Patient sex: M
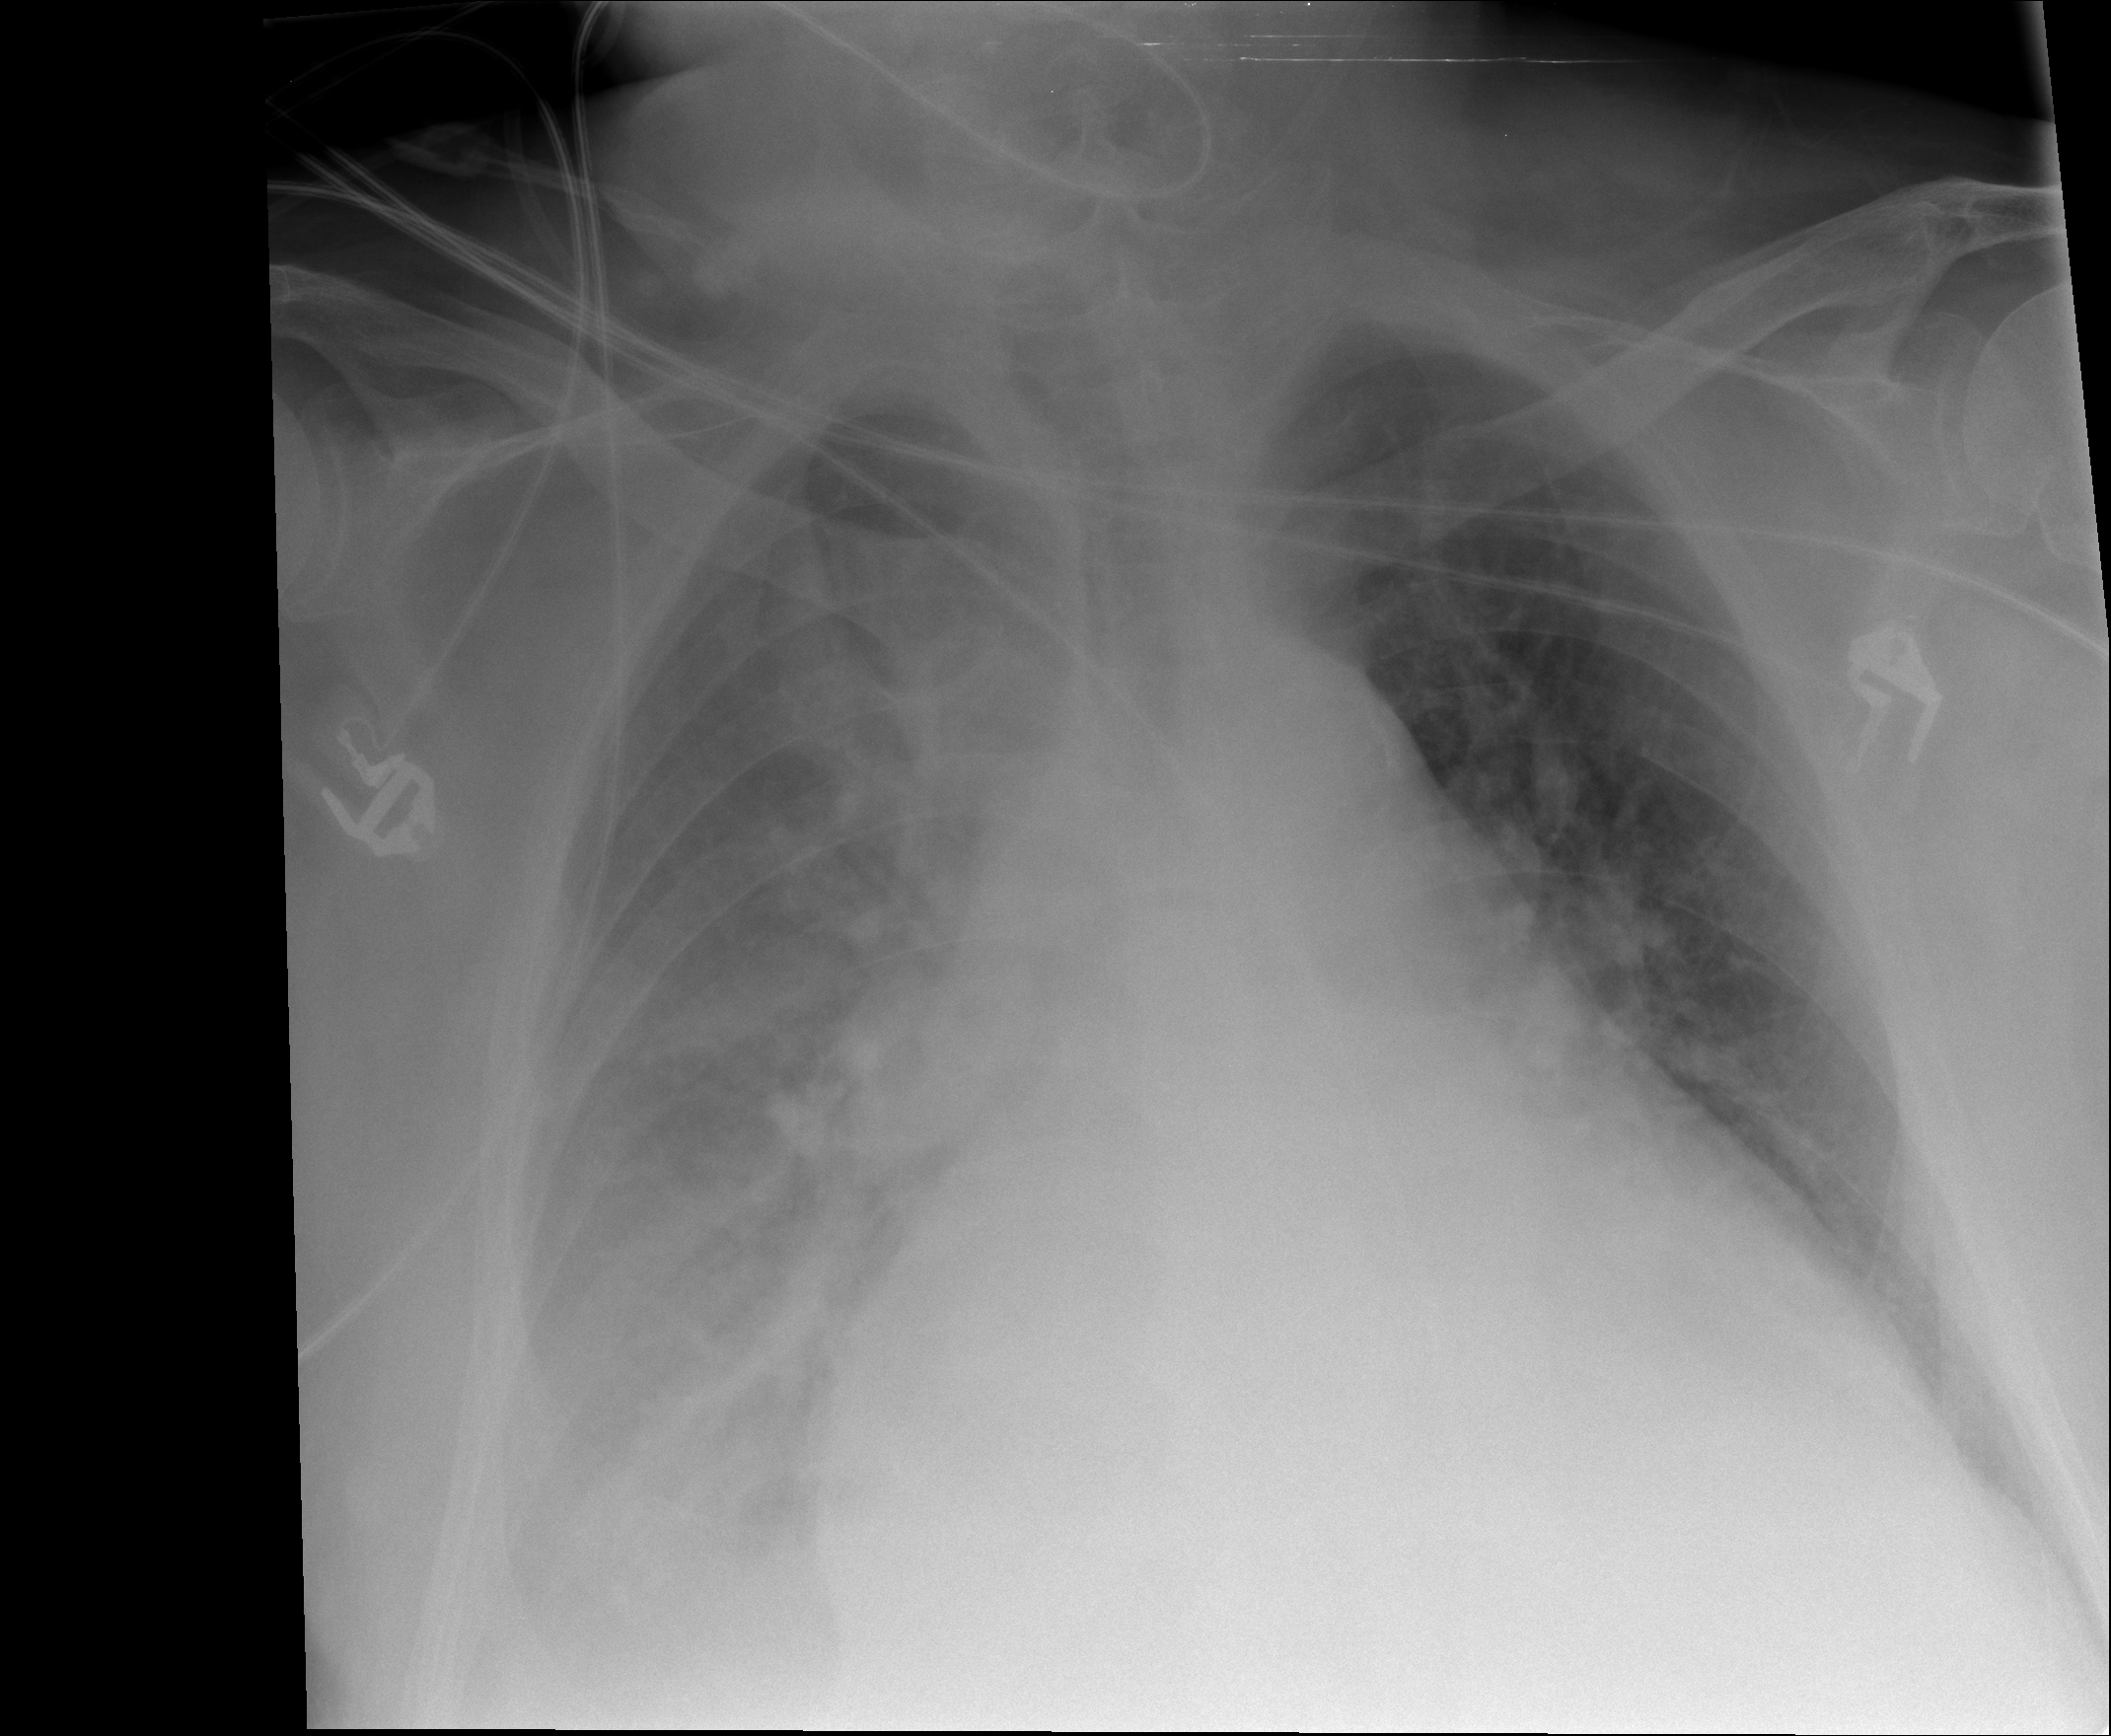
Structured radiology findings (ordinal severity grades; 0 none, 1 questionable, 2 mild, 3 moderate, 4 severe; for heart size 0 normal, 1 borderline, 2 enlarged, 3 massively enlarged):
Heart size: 3
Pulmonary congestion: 3
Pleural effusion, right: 3
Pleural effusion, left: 1
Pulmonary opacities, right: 3
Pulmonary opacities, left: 2
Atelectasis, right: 2
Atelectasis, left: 2